Interaction volume radius: 5 \u00c5
Interaction volume height: 10 \u00c5
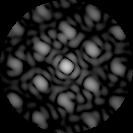
Disorder parameter: 0.4054